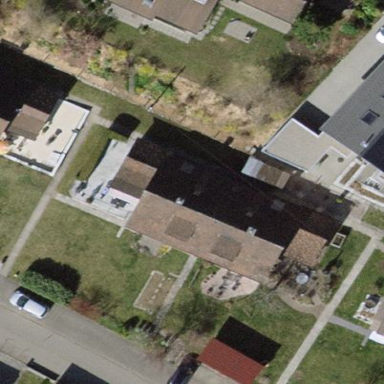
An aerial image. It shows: Building with gabled roof.